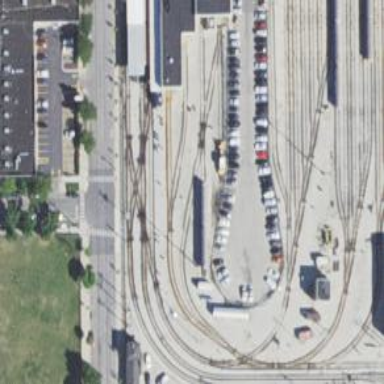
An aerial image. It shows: Electrified rail in service yard.